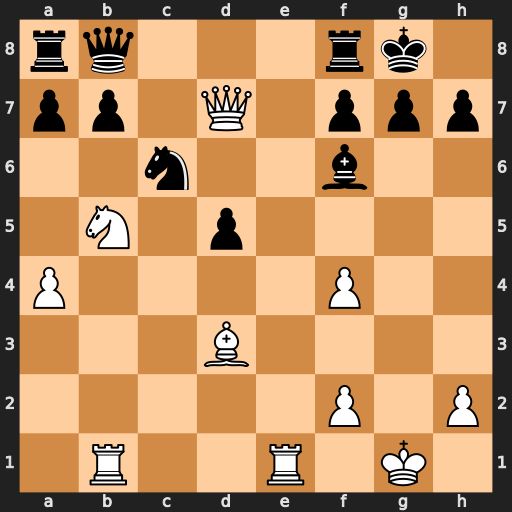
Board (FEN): rq3rk1/pp1Q1ppp/2n2b2/1N1p4/P4P2/3B4/5P1P/1R2R1K1
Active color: w
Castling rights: -
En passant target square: -
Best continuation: Qf5 g6 Qxf6